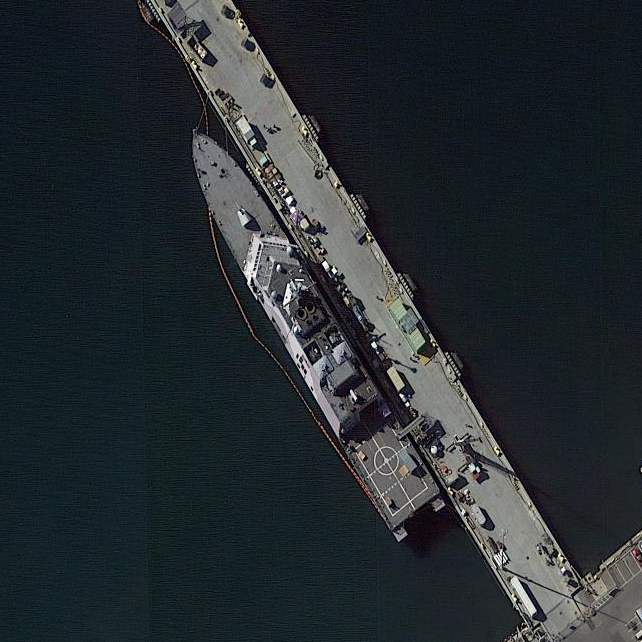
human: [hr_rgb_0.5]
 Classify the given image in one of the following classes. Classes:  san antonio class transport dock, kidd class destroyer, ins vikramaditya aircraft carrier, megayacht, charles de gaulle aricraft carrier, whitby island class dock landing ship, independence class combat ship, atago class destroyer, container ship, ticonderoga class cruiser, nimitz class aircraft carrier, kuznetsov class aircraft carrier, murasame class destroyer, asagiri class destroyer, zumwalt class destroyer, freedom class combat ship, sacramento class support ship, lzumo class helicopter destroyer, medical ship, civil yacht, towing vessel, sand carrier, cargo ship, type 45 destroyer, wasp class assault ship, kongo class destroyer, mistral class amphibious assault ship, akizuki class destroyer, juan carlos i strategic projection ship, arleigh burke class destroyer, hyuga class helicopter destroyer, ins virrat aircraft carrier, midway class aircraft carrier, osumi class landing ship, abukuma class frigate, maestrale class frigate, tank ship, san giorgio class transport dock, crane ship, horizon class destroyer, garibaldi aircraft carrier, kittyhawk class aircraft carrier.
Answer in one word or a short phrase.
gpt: Freedom class combat ship